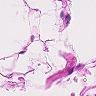
Metastatic tissue present: no